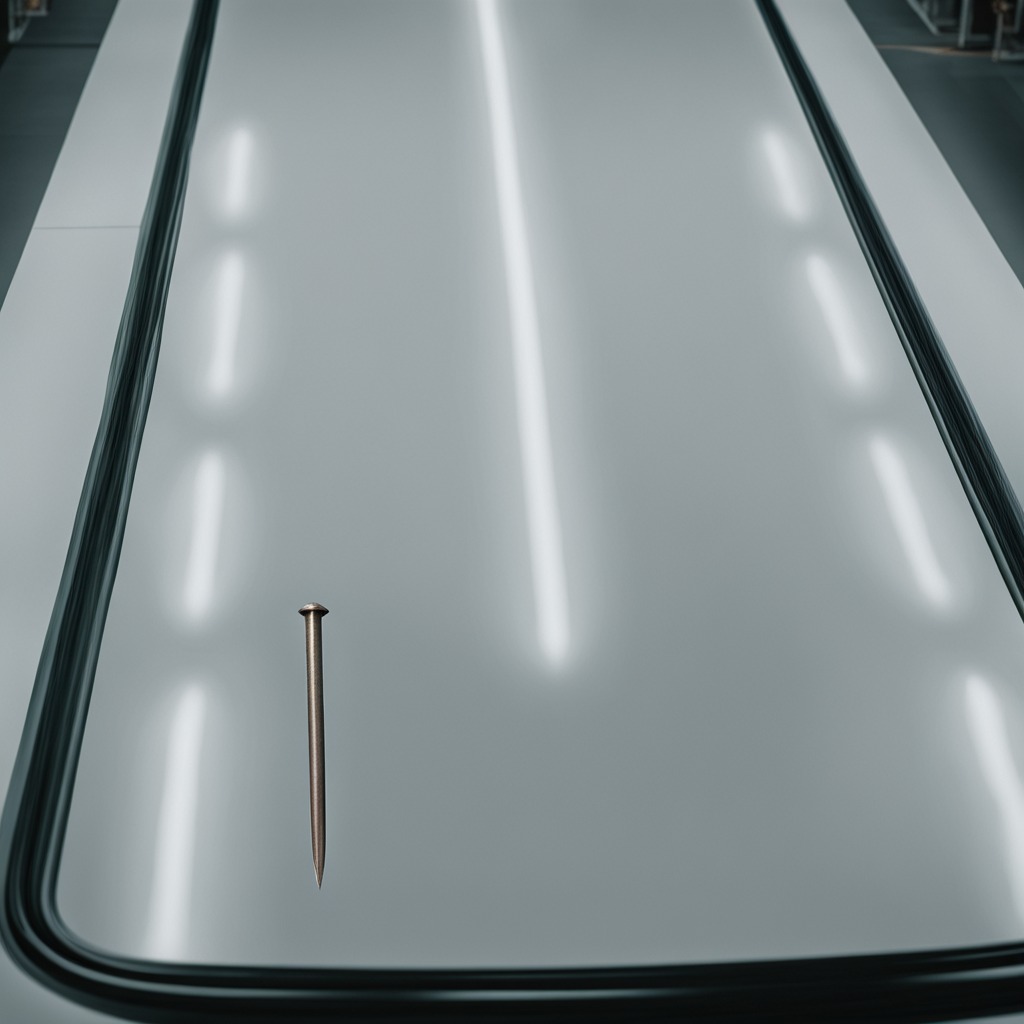
A nail is lying on the table in the ship maintenance bay.